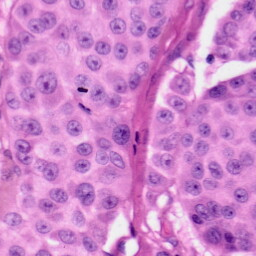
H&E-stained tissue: Skin